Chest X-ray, PA view. Patient: 51 years old, sex M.
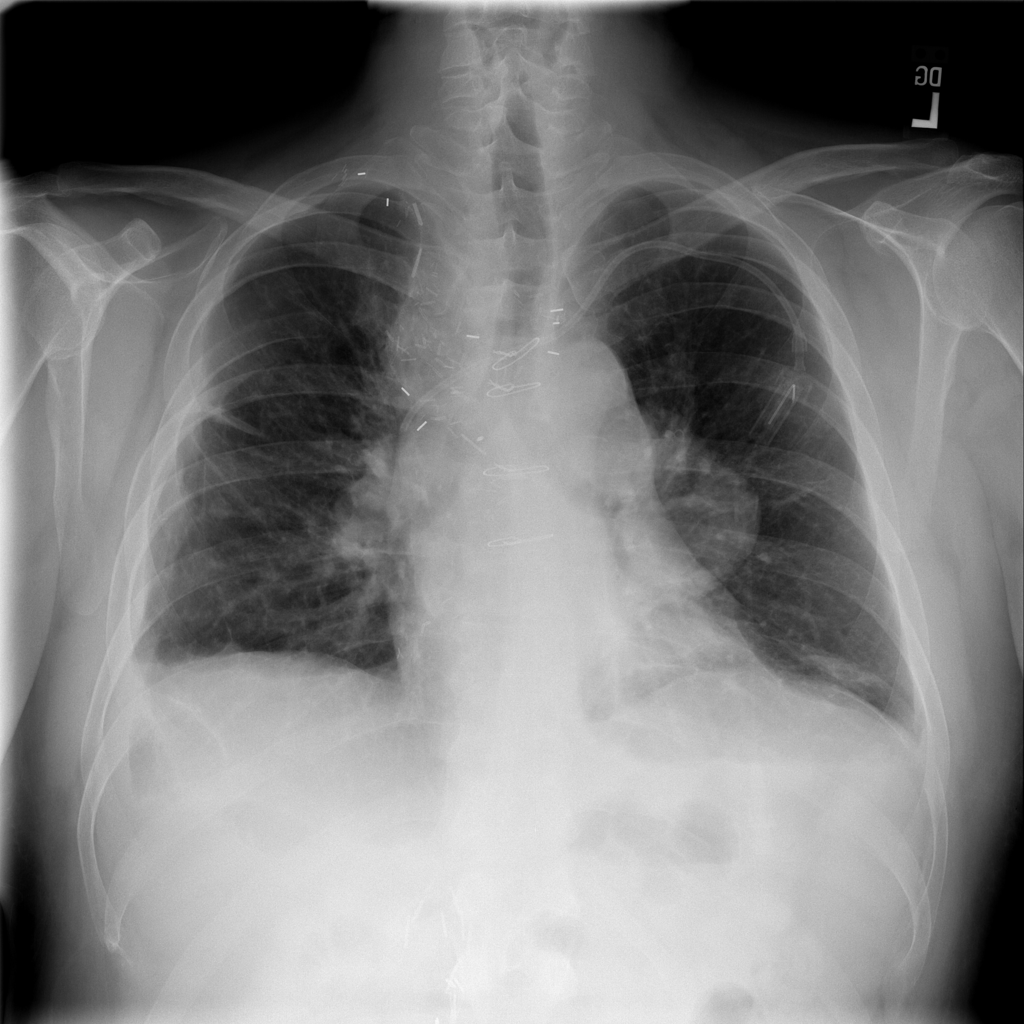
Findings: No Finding